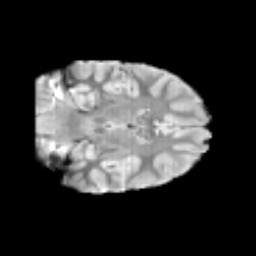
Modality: T2w
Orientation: coronal
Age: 10
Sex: female
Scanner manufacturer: siemens
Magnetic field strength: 3 T
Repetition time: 3.8 s
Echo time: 0.07 s